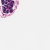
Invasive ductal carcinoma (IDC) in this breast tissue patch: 0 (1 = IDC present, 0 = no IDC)